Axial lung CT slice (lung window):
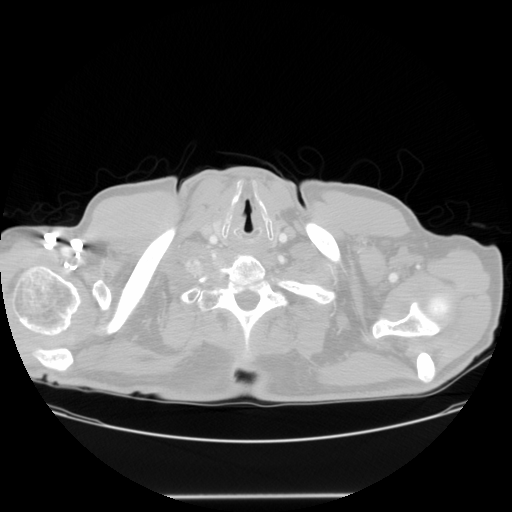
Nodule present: no